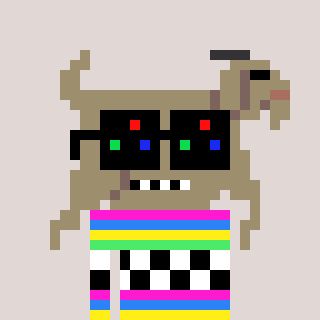
a pixel art character with square black sunglasses, a goat-shaped head and a grayscale-colored body on a warm background